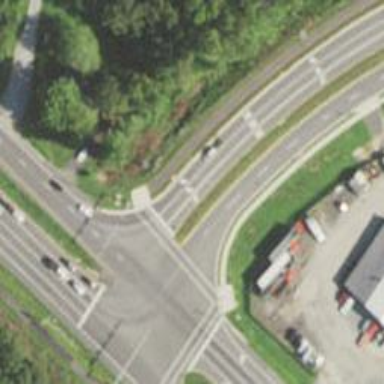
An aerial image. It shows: Marked road crossing.